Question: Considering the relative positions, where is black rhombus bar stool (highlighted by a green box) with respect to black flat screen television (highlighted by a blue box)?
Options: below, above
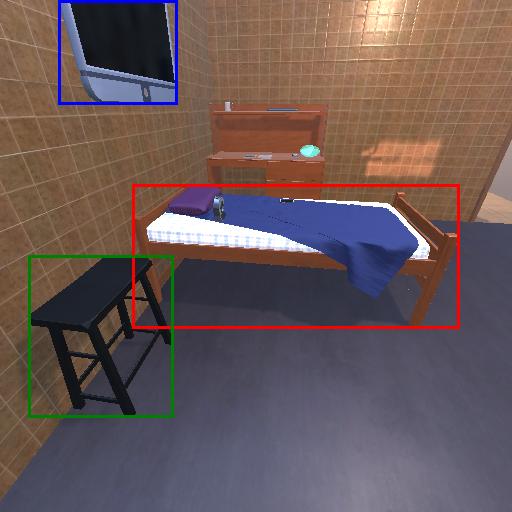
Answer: below